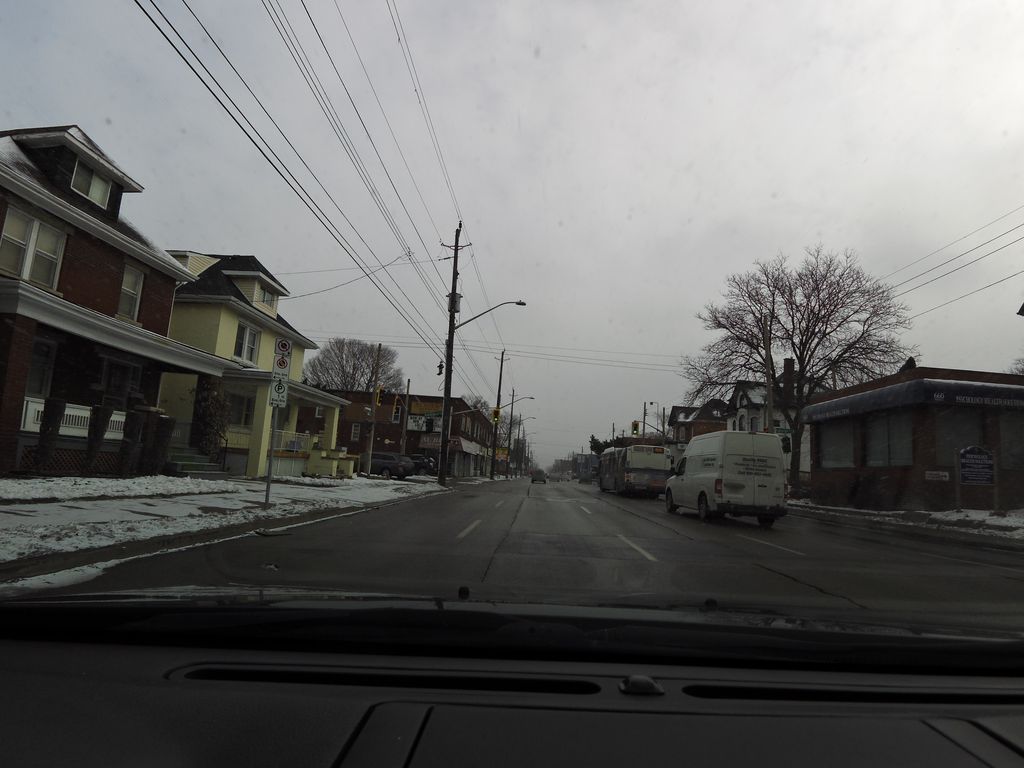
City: hamilton